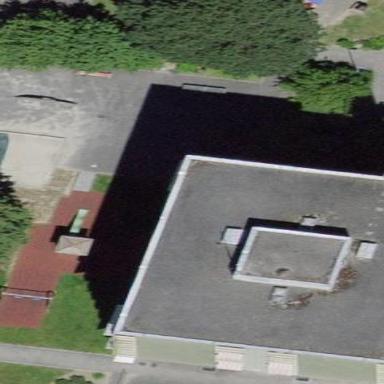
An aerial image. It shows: Apartment building with flat roof.